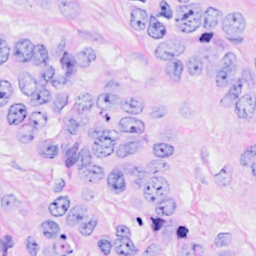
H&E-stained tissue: Breast